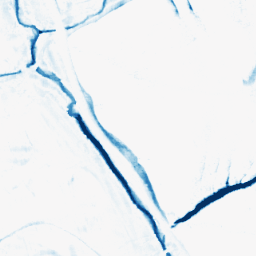
Category: morphological
Decomposition family: morphological_rect
Decomposition parameters: operation: closing
width: 10
height: 10
Upsampling method: sinc_blackman
Upsampling parameters: scale: 2
kernel_size: 4
Upsampling scale: 2